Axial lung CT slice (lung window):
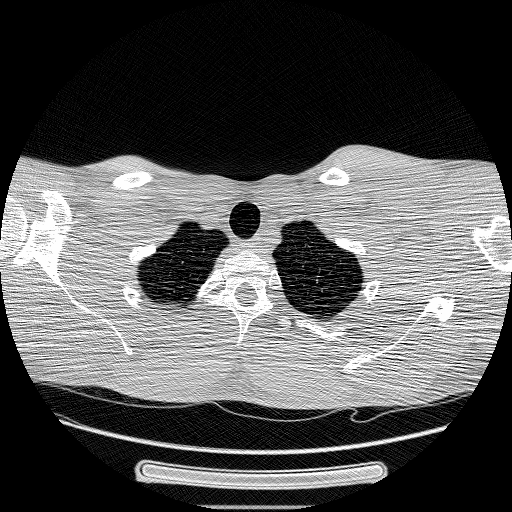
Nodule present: no